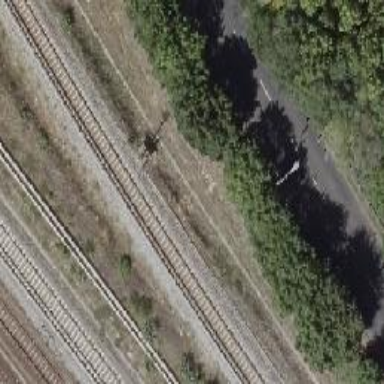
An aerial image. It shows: Railway signal.